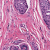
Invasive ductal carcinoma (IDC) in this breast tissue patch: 0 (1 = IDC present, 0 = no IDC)